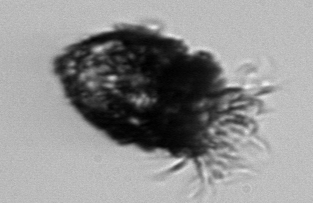
Label: Stenosemella_pacifica